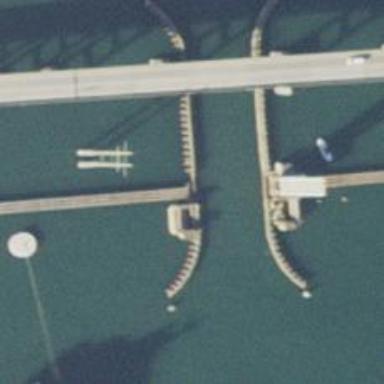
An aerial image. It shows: Bascule movable railway bridge.